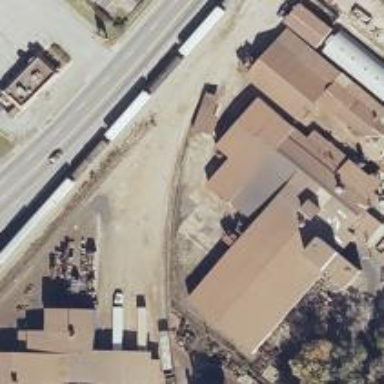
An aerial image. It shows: Rail spur service.